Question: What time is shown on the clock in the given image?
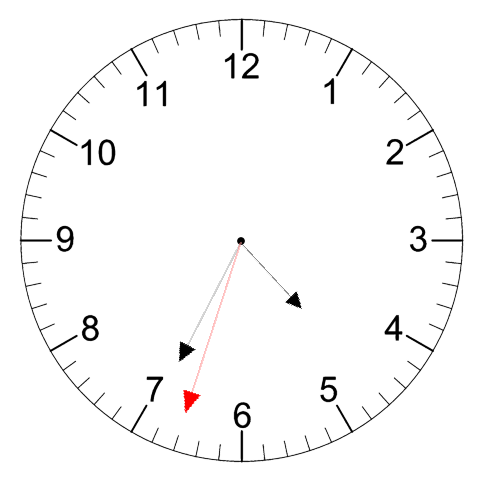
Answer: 04:34:33